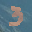
Label: 3